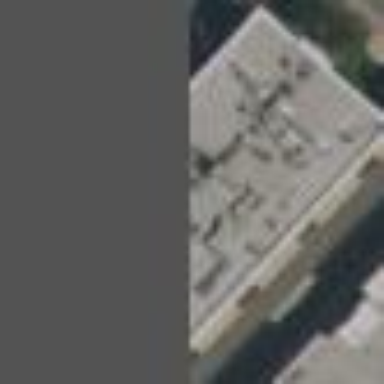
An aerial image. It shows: Commercial building.